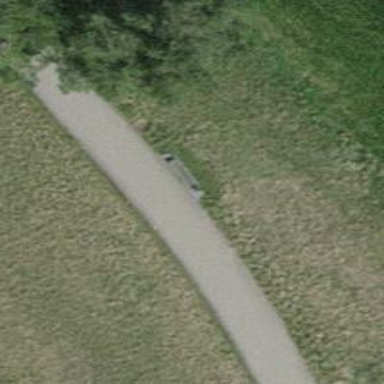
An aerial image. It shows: Brown bench in the vicinity.